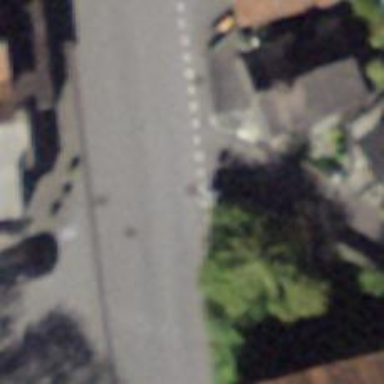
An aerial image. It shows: Bus stop with platform for public transport.